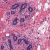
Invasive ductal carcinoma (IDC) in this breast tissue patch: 0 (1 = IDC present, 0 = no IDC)